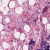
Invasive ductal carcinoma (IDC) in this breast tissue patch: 1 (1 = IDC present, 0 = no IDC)